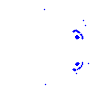
Particle: kaon